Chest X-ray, AP view. Patient: 57 years old, sex M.
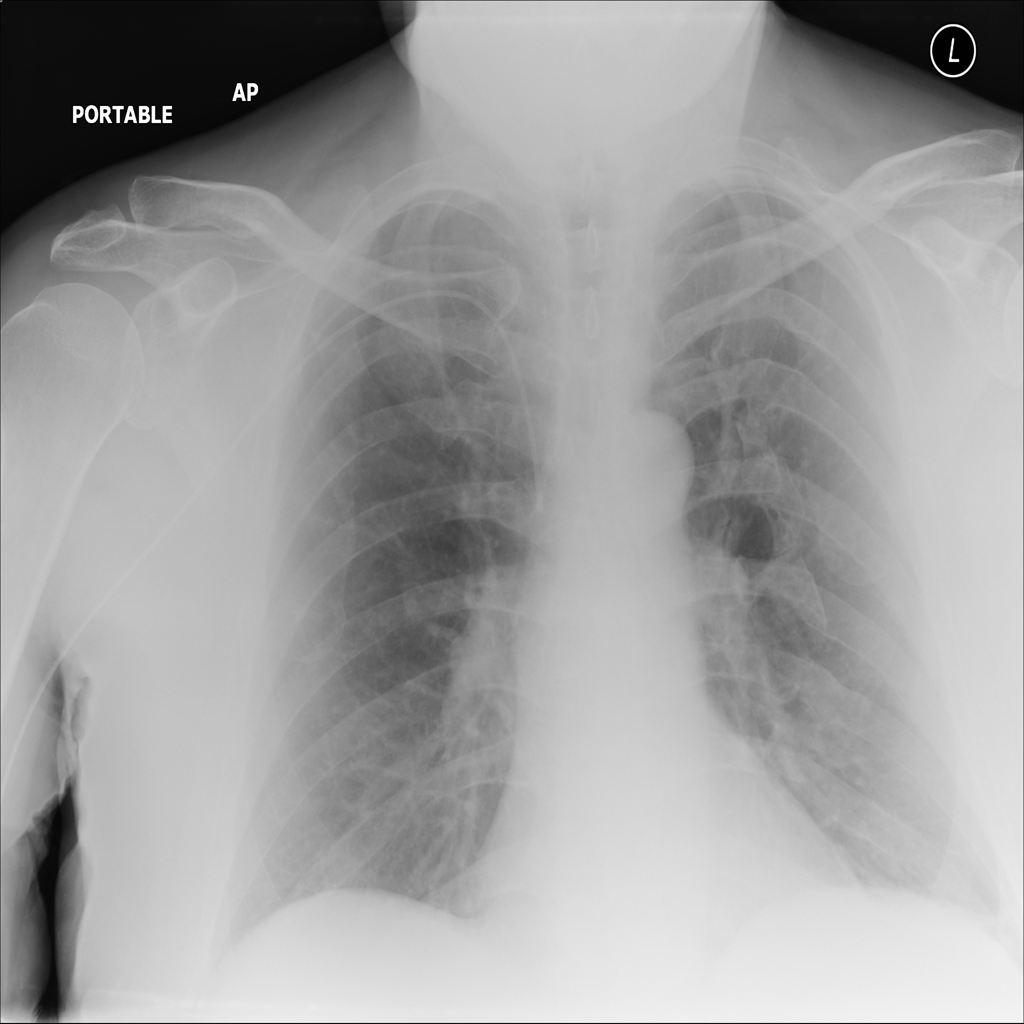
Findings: No Finding